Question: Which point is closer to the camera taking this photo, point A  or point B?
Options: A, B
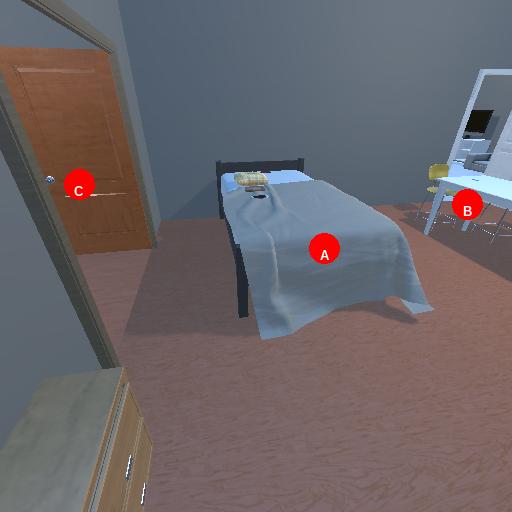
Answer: A